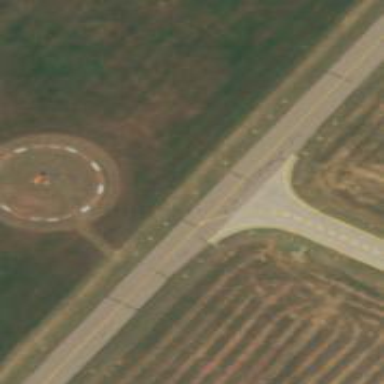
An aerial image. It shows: Image of taxiway at airport.